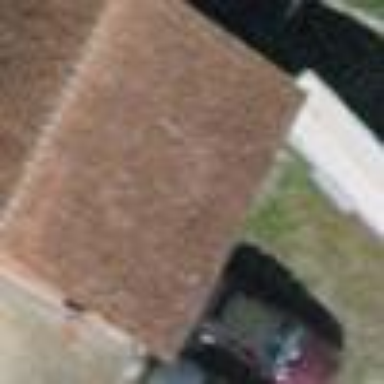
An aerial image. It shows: Shed building.